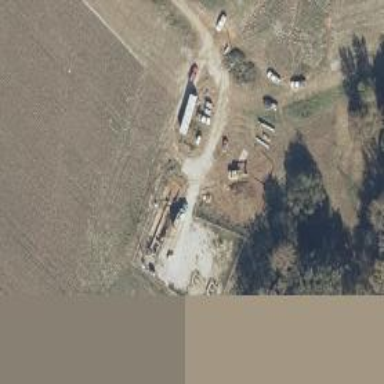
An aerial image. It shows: Fence around valve group substation.